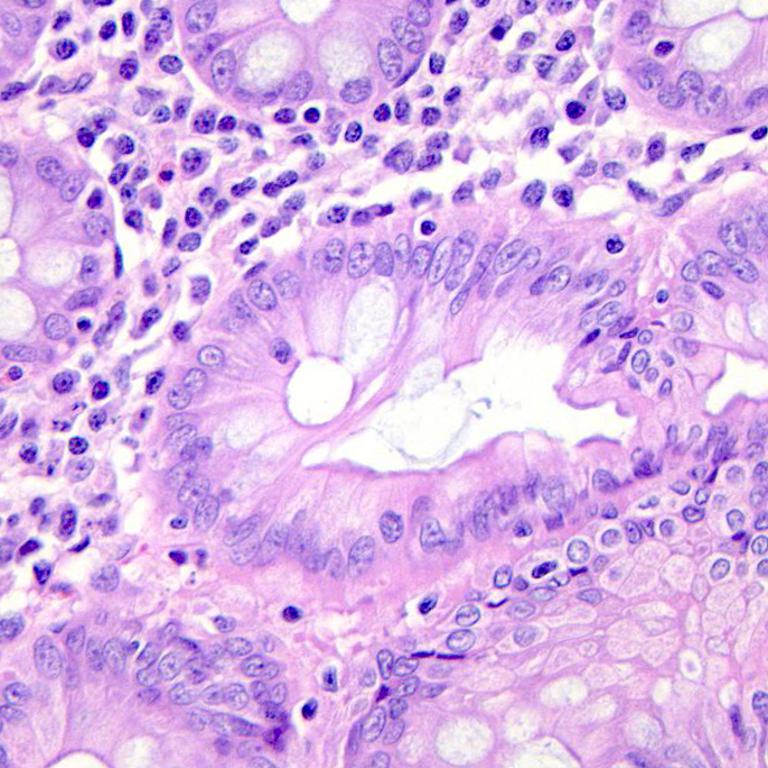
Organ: colon
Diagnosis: benign